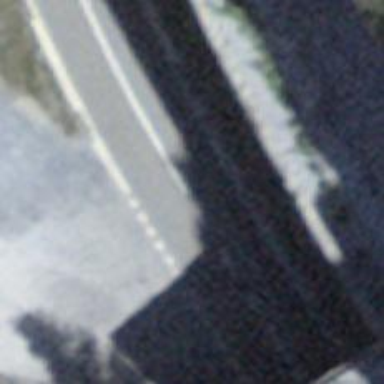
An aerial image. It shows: Tertiary road with asphalt surface.